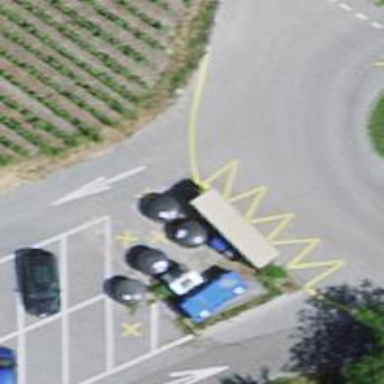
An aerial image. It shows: Recycling container at amenity designated for recycling.